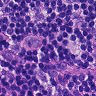
Metastatic tissue present: no